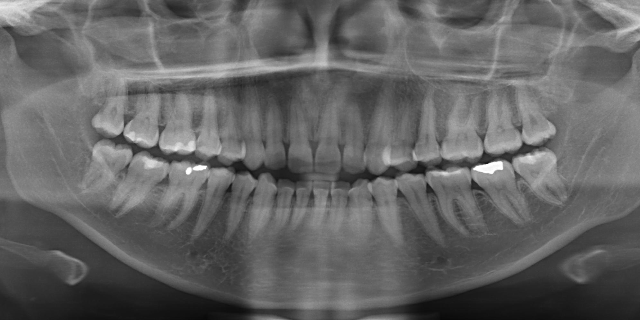
adult